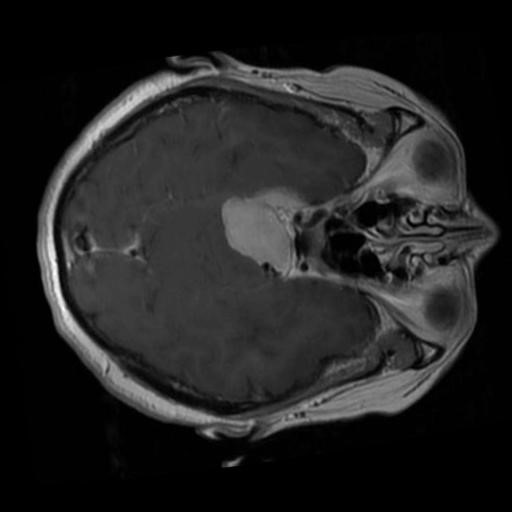
Label: brain_menin